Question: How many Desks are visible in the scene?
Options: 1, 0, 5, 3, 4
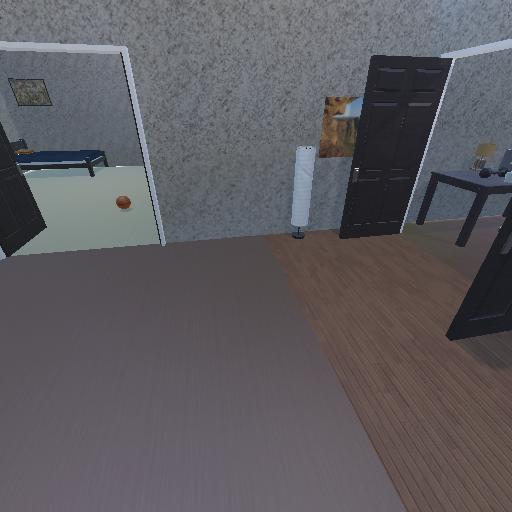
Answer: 1